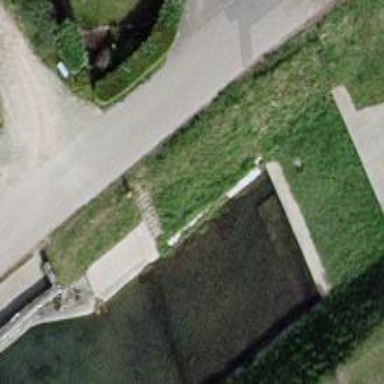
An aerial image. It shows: Concrete steps.